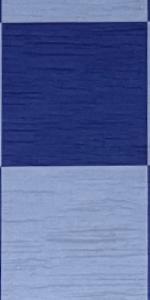
Label: Empty